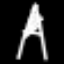
Label: The Eiffel Tower